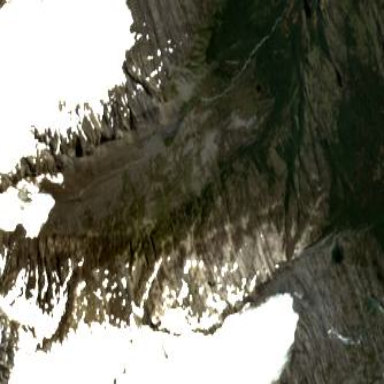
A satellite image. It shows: Stunning view of glacier.